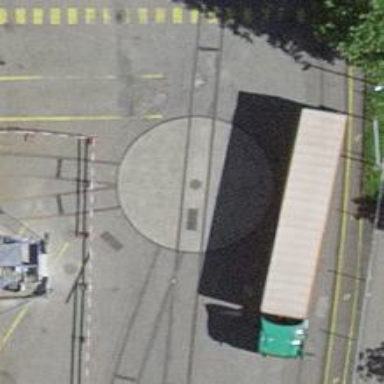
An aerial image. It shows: Railway turntable.